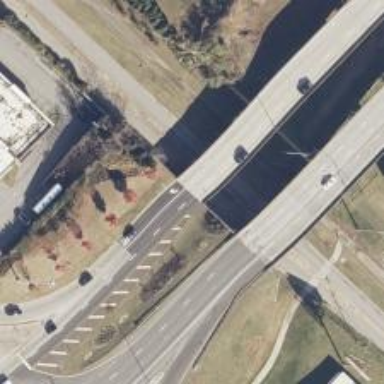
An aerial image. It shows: Bridge crossing trunk highway that is also expressway with dual carriageways.